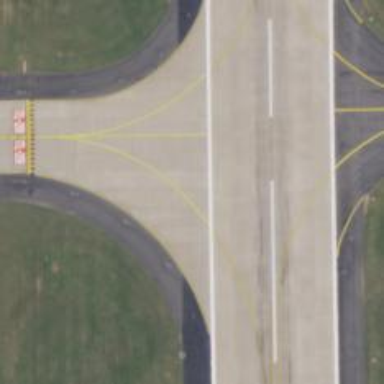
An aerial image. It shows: View of taxiway at the airport.